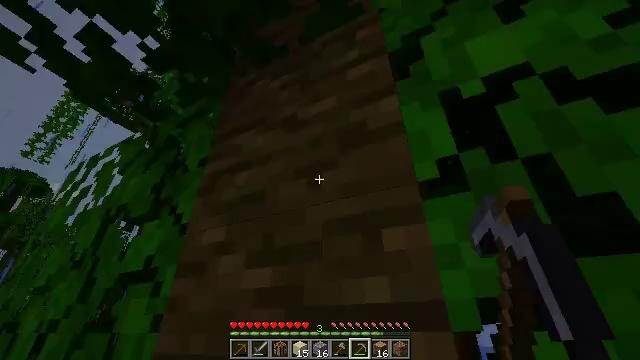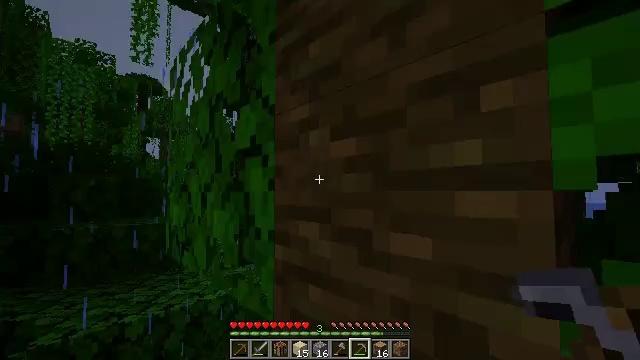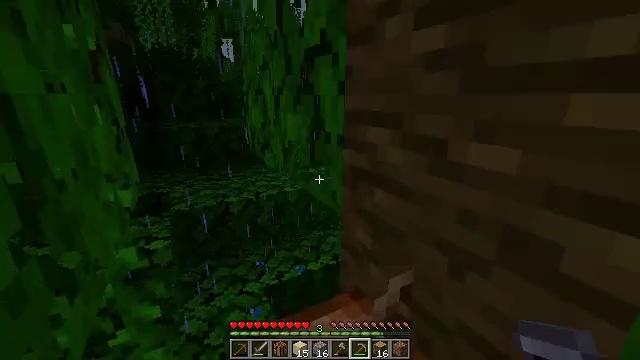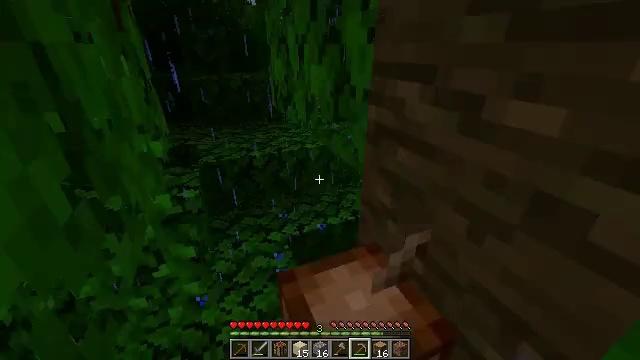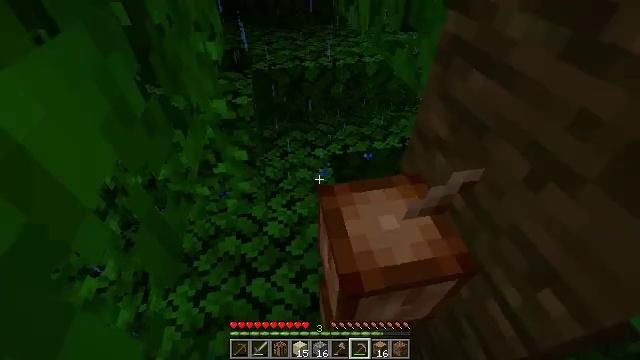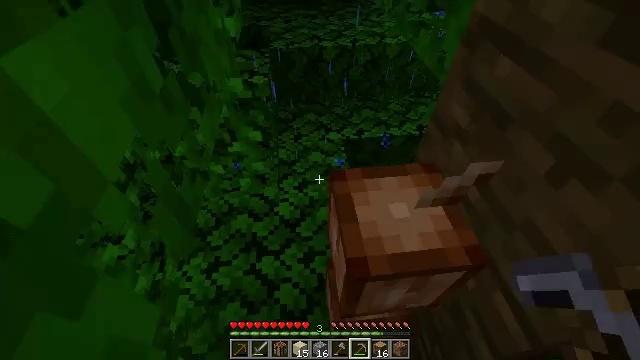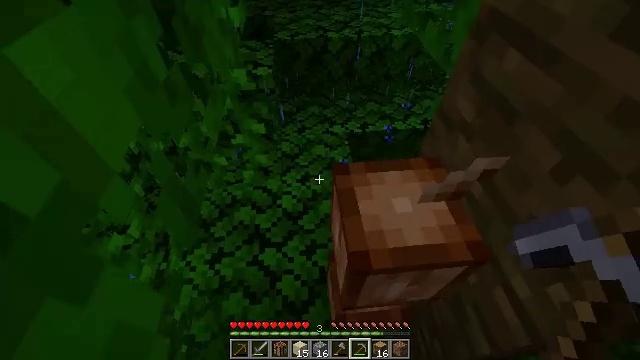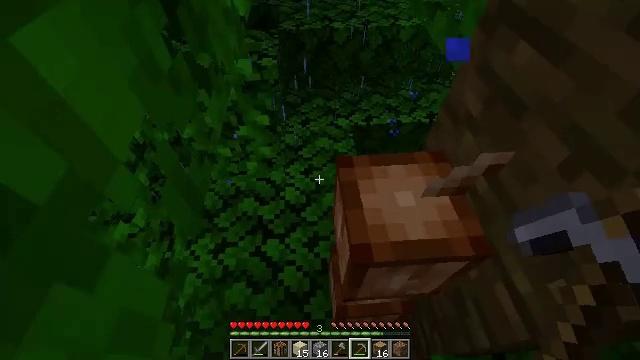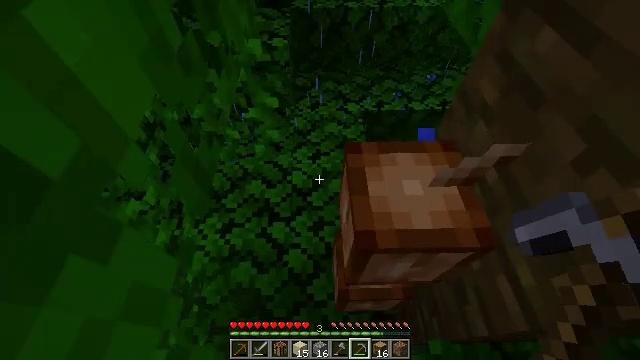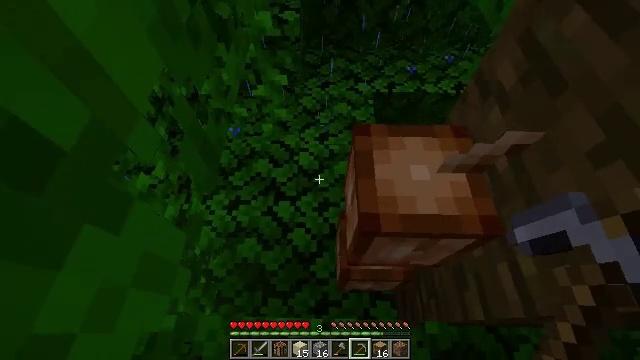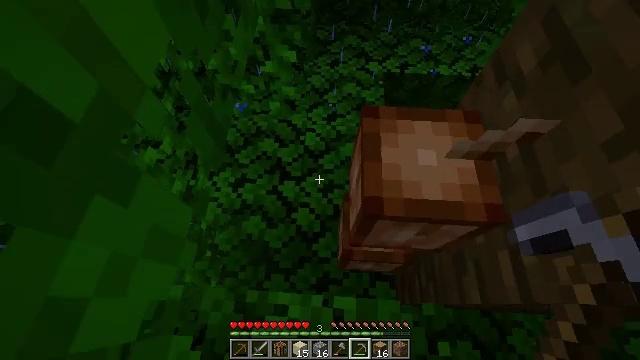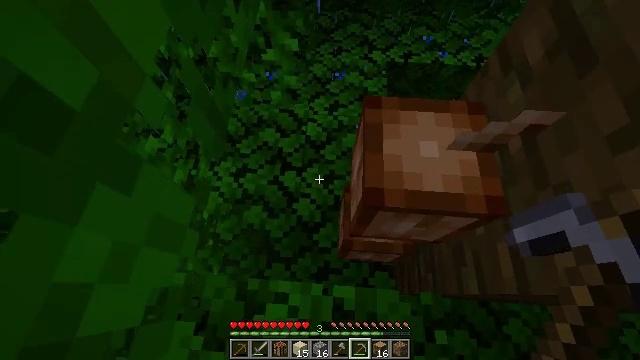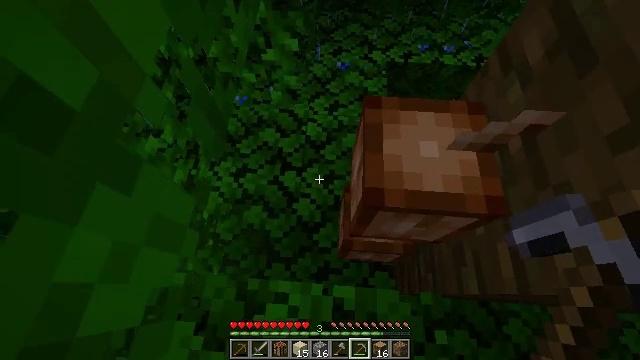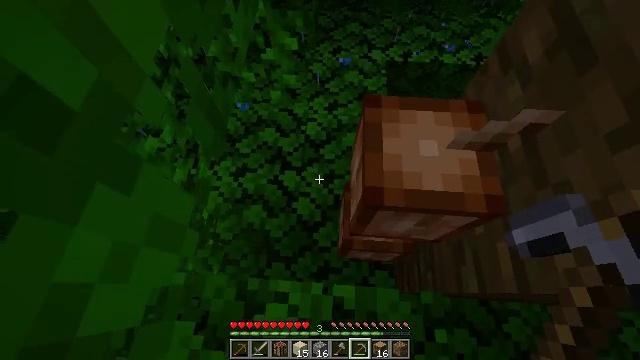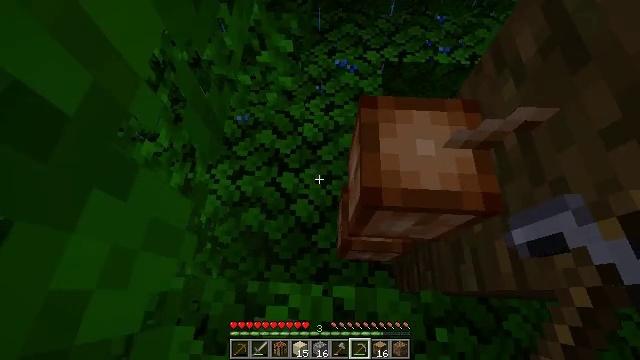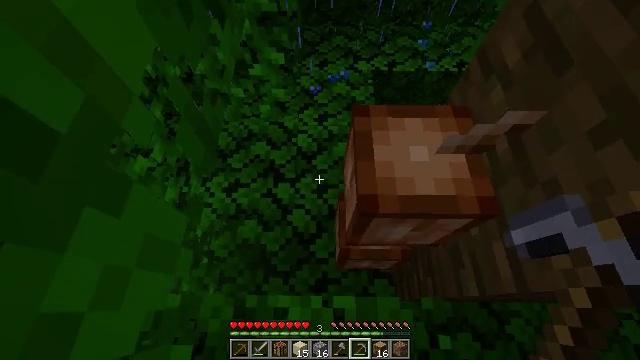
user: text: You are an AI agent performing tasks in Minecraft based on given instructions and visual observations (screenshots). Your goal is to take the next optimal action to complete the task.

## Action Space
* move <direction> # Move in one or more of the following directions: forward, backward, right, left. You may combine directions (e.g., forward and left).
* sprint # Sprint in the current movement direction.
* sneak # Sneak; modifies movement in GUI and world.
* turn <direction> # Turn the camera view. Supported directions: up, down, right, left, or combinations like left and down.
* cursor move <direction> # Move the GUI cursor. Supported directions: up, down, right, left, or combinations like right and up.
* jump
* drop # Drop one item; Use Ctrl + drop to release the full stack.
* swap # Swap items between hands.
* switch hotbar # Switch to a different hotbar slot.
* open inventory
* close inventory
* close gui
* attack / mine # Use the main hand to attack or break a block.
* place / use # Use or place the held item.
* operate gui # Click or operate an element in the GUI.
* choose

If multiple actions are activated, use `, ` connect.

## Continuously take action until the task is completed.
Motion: motion action
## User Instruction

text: Break the cocoa pod.
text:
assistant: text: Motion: turn left and down
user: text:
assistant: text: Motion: turn left and down
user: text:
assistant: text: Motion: turn left and down
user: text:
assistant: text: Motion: turn left and down
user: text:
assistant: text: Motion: turn left and down
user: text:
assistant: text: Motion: turn left and down
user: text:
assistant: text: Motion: turn left and down
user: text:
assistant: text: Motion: turn left and down
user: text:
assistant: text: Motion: turn left and down
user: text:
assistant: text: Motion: turn left and down
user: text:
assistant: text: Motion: turn down
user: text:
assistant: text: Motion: no_op
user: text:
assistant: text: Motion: no_op
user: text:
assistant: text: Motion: turn right
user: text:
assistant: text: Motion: turn right and up
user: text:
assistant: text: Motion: turn right and up
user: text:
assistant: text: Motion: no_op
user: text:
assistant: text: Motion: no_op
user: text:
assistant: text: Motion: no_op
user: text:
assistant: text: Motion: turn right
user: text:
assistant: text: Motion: turn right
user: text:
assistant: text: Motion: turn right
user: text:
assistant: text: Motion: turn right
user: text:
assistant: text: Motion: no_op
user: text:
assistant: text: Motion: attack / mine
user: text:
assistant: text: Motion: attack / mine
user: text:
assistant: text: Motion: attack / mine
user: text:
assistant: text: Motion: attack / mine
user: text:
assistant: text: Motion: attack / mine
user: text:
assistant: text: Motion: attack / mine